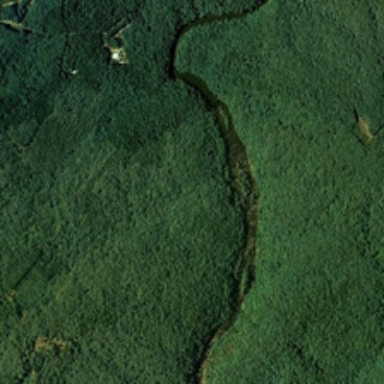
Many green trees are in two sides of a river .